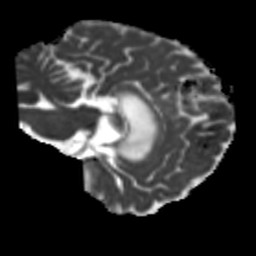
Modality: MD
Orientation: sagittal
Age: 65
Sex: female
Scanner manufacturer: siemens
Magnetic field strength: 3 T
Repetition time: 5.25 s
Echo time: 0.08 s